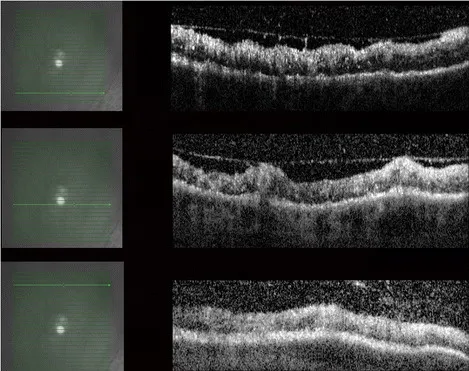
OCT of the lesion: irregular retinal contour with areas of retinal elevation. The individual retinal layers could not be distinguished due to infiltration with multiple hyperreflective dots. Diffuse thickening at the retinal nerve fiber layer. Irregular vitreo-retinal interface with traction by partial PVD together with moderate hyperreflective dots in the vitreous.
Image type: ophthalmic_imaging (oct)